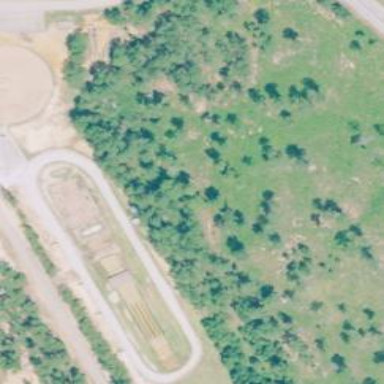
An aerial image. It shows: Obstacle course located in military training area.